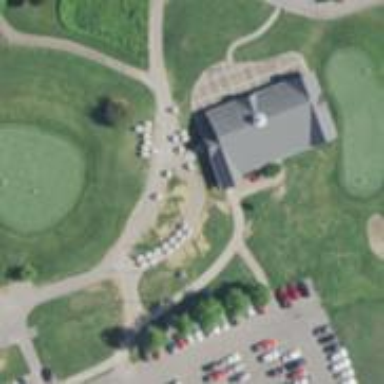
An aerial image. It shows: Service road designated as golf cart path.